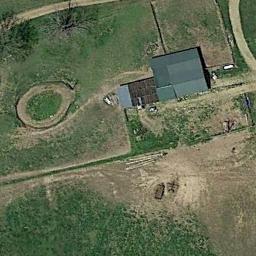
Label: sparse_residential